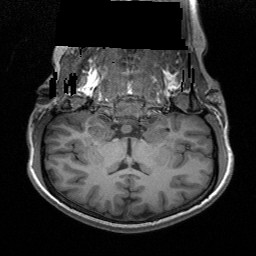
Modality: T1w
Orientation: sagittal